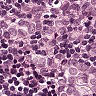
Metastatic tissue present: yes